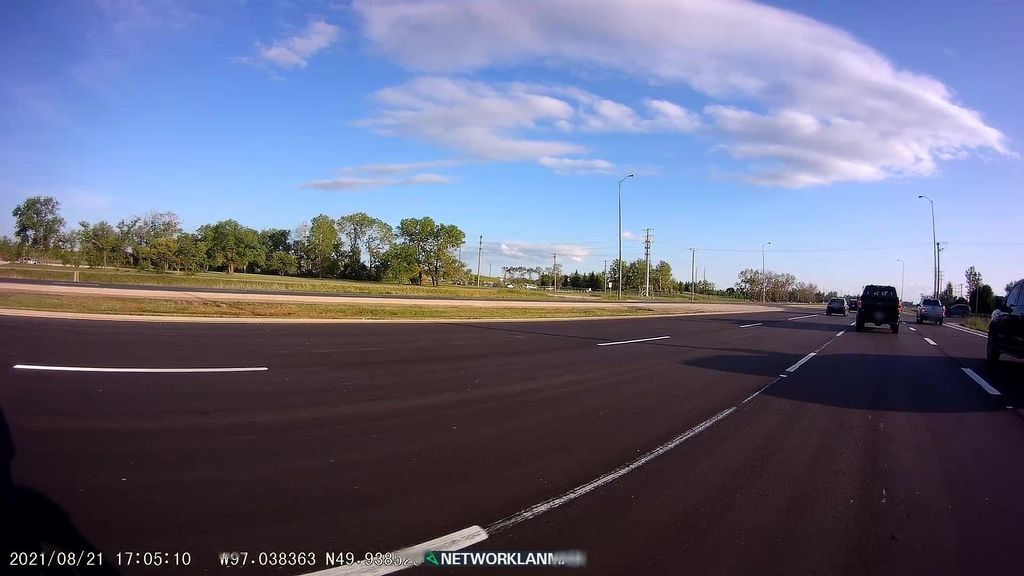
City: winnipeg